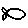
Label: fish